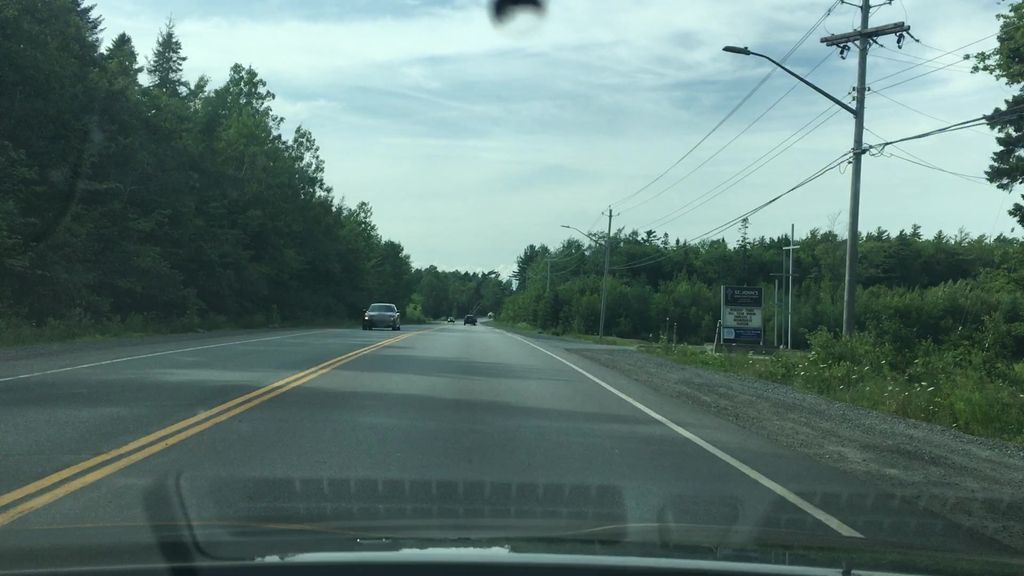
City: halifax